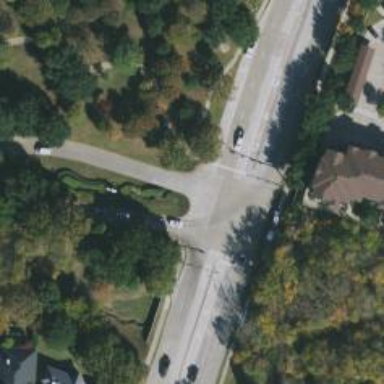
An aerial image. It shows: Secondary road with separate sidewalks.